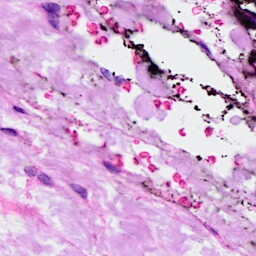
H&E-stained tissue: Breast